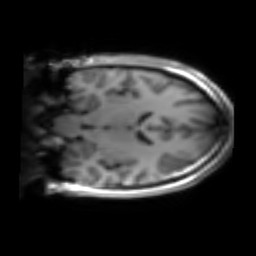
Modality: inplaneT1
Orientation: coronal
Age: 19
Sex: male
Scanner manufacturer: siemens
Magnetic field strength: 3 T
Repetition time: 1.2 s
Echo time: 0.00251 s